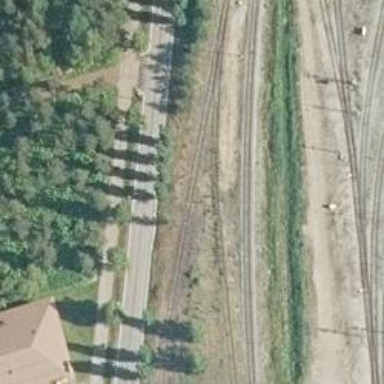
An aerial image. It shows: Railway signal.